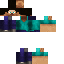
A male human skin with medium skin, wearing brown long hair dressed in a blue tshirt and blue pants, featuring a closed mouth.